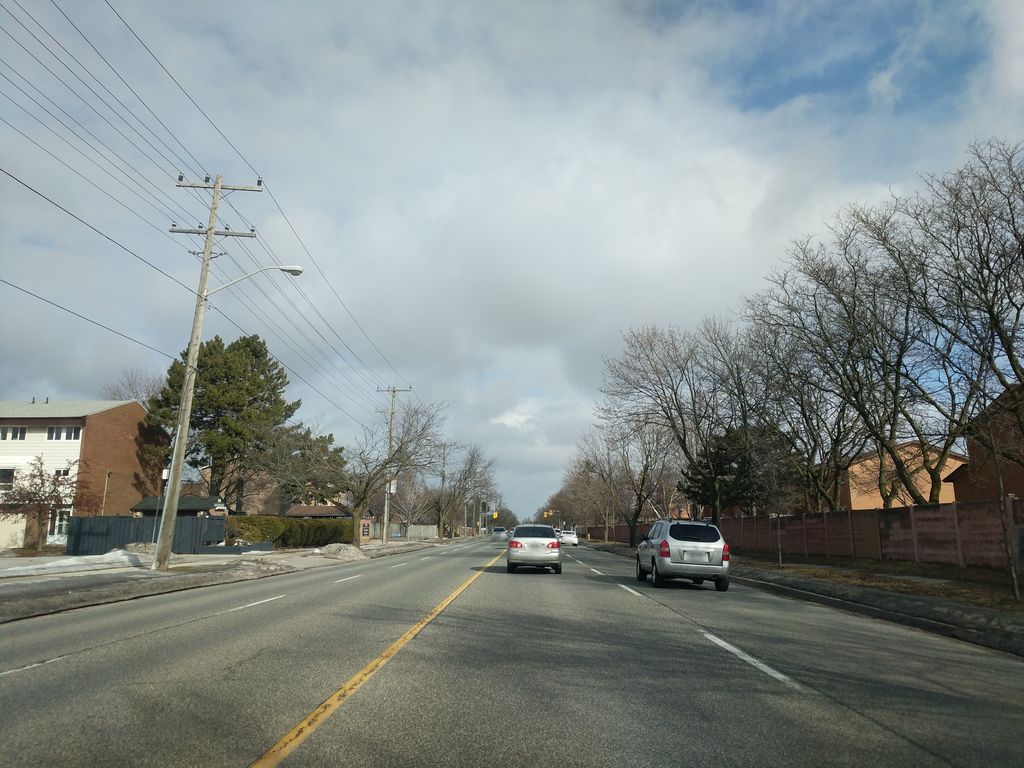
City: toronto